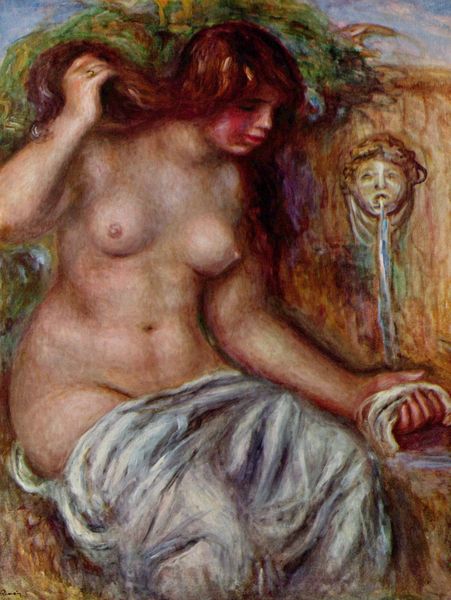
Titel: Frau am Brunnen
Künstler: Pierre Auguste Renoir
Standort: New York (New York)
Institution: Paul Rosenberg & Co.
Schlagwörter: akt, baum, gemälde, hand, himmel, kopf, nackt, wasser, weiß, wolken, baden, badende, grün, mädchen, ocker, sitzen, auguste renoir, braun, brust, bunt, busen, frau, grau, haar, mund, orange, renoir, schwarz, rot, tuch, arme, falten, federn, gesicht, mensch, tot, hände, öl, strauch, gewand, haare, stoff, schön, brunnen, relief, brüste, wangen, studie, farbe, ölgemälde, duktus, jugendstil, draussen, nabel, bauch, halbakt, nackte, plastik, bauchnabel, brustwarzen, ring, bad, rothaarig, waschen, lappen, wasserlauf, auguste, strahl, leinwand, allegorie, kranz, rosig, toilette, schoss, braum, hüfte, antik, wasserstrahl, brunne, wasserspeier, tucj, quelle, geün, speier, susanna, oben ohne, freu, mind, waschlappen, brausts, brüster, schöhnheit, po, üflanze